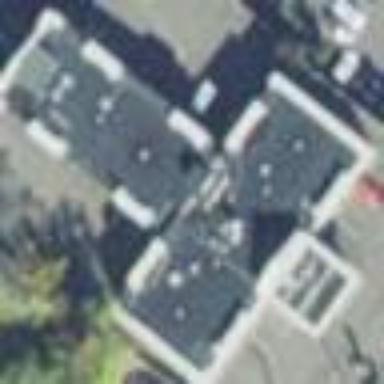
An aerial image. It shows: Hotel building.